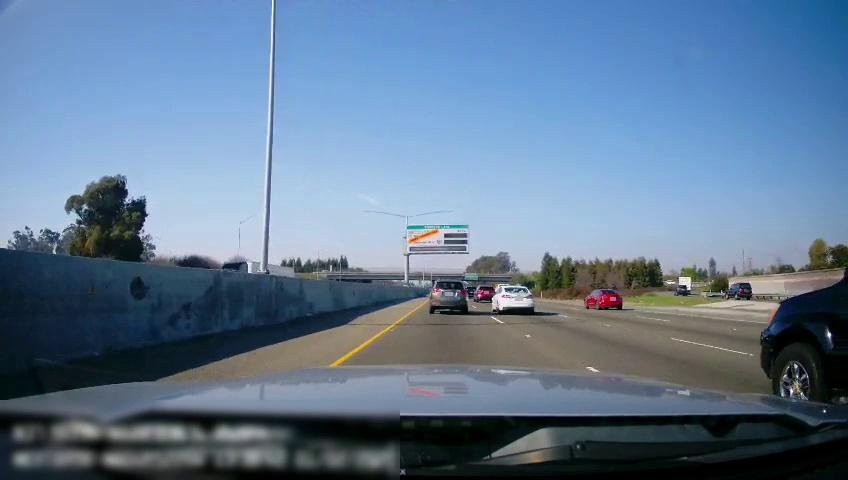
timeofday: Day
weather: Sunny
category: Drivable Space
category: Drivable Space
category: Vehicles | SUV
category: Vehicles | SUV
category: Vehicles | SUV
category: Vehicles | Car
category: Vehicles | Truck
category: Vehicles | Truck
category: Vehicles | SUV
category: Vehicles | Car
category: Vehicles | SUV
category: Vehicles | SUV
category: Vehicles | Truck
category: Lanes | Current Lane
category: Lanes | Current Lane
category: Lanes | Alternate Lane
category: Lanes | Alternate Lane
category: Lanes | Alternate Lane
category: Traffic | Signs
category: Traffic | Signs